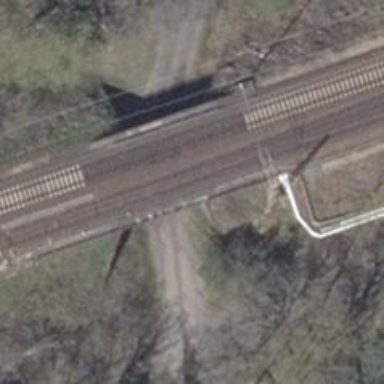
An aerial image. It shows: Bridge over electrified railway with contact line.